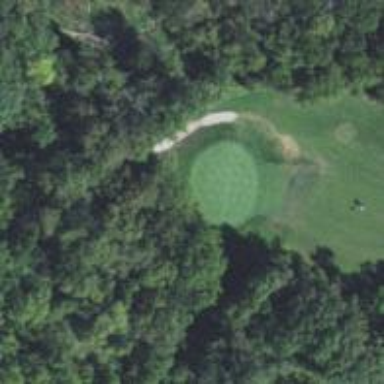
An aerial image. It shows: Golf hole.